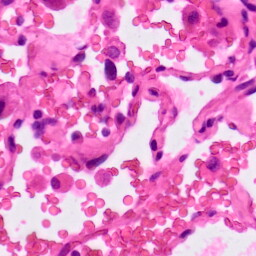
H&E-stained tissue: Lung